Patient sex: M
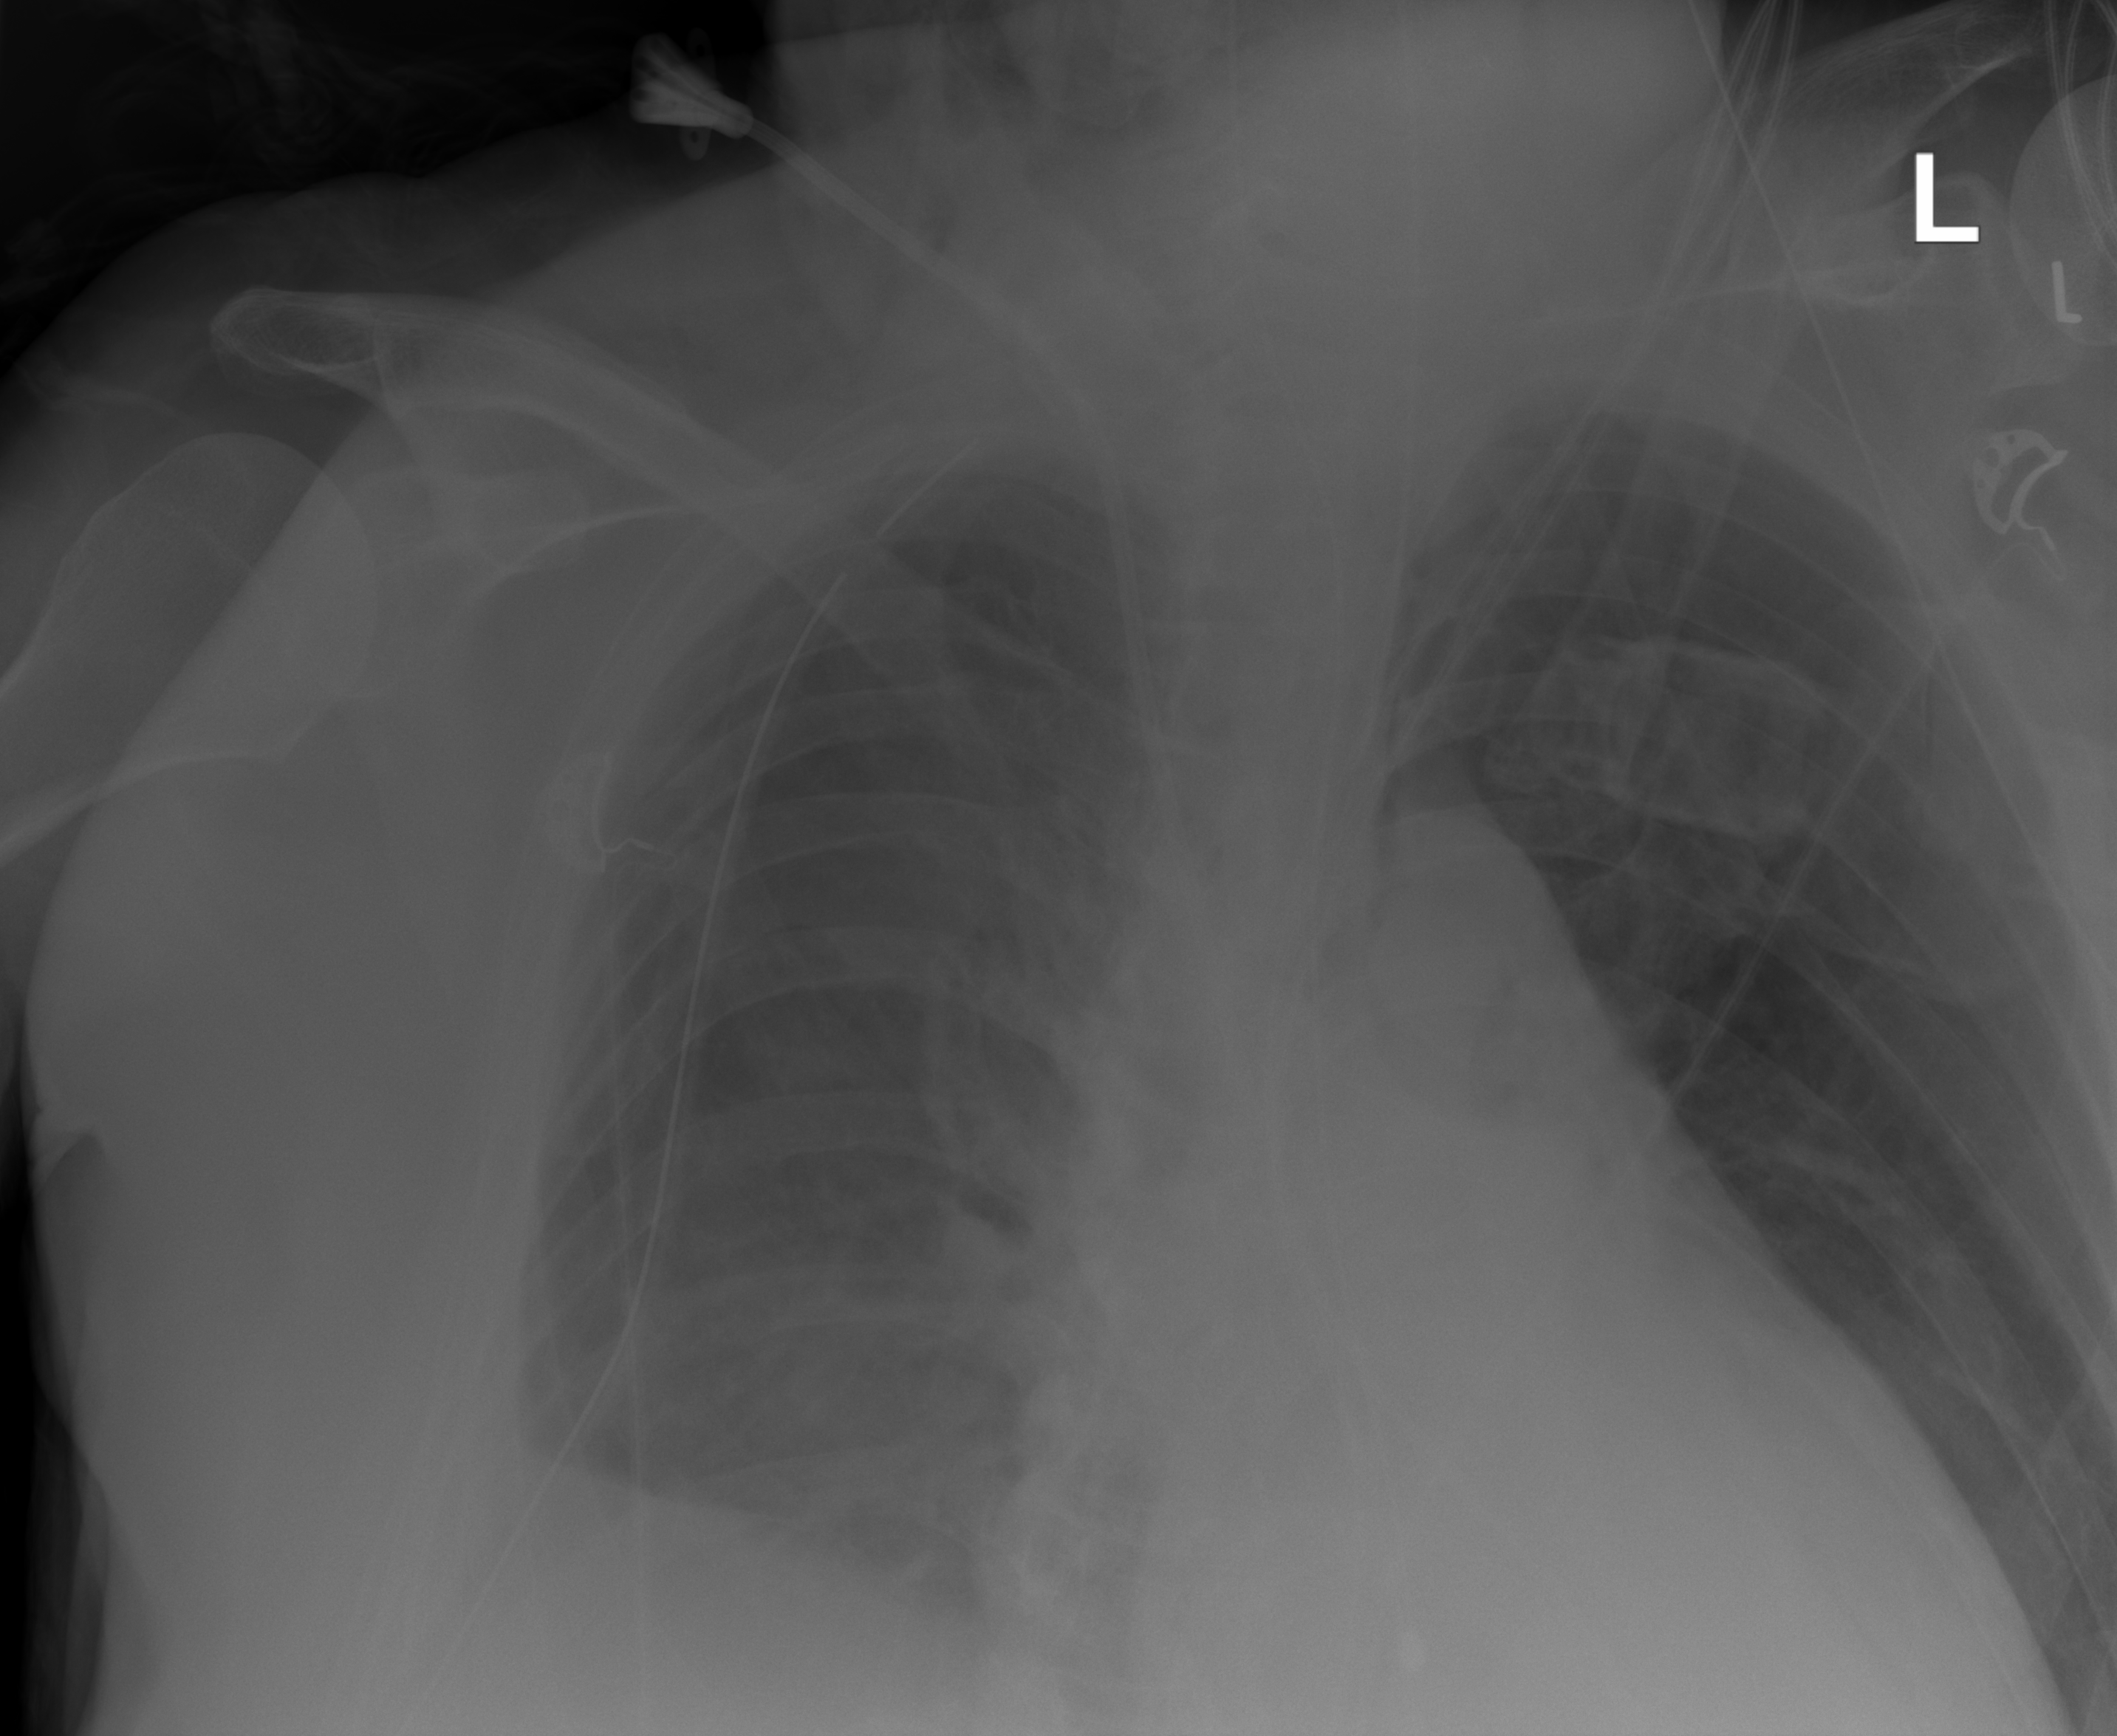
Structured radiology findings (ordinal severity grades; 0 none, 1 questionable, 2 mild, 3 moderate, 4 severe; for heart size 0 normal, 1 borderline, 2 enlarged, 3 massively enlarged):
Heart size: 0
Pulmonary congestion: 0
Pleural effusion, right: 3
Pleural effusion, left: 0
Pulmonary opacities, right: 0
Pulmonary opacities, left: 0
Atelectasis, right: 2
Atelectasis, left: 0